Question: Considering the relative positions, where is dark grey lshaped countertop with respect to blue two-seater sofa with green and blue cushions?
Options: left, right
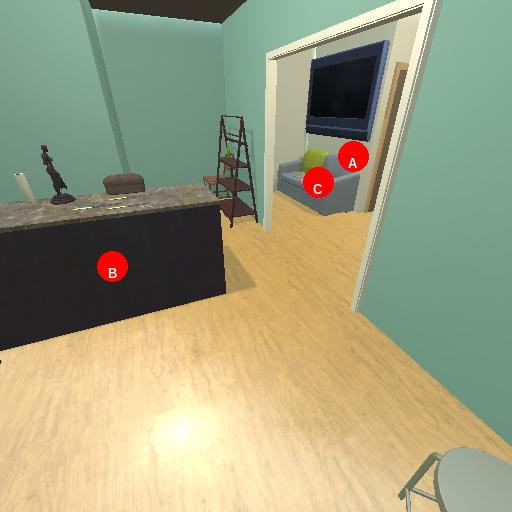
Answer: left